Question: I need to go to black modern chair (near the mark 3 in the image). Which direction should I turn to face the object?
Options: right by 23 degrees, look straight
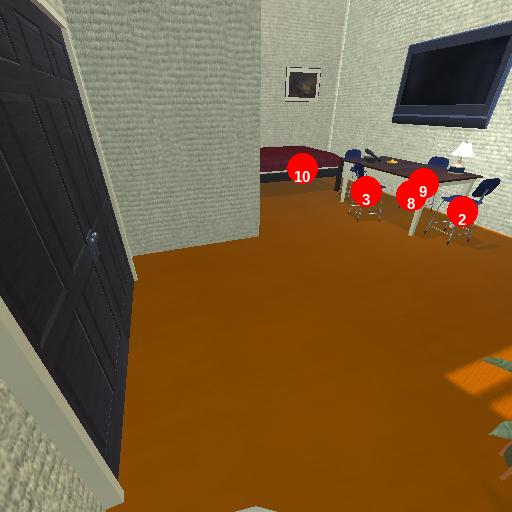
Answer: right by 23 degrees